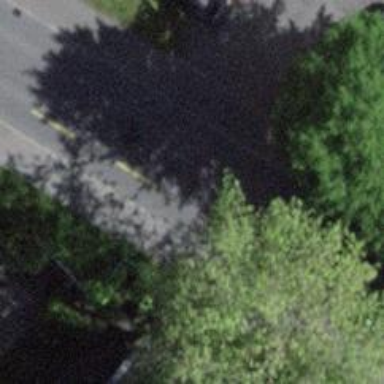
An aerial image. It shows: Residential road with designated cycle lane on the left side.